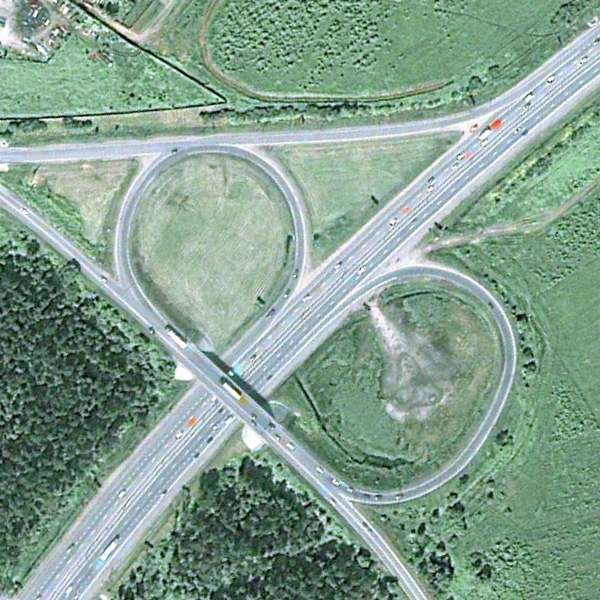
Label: Viaduct